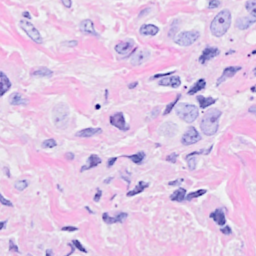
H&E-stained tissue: Breast